Field crop: maize
Growth stage: 1
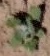
Species: chenopodium